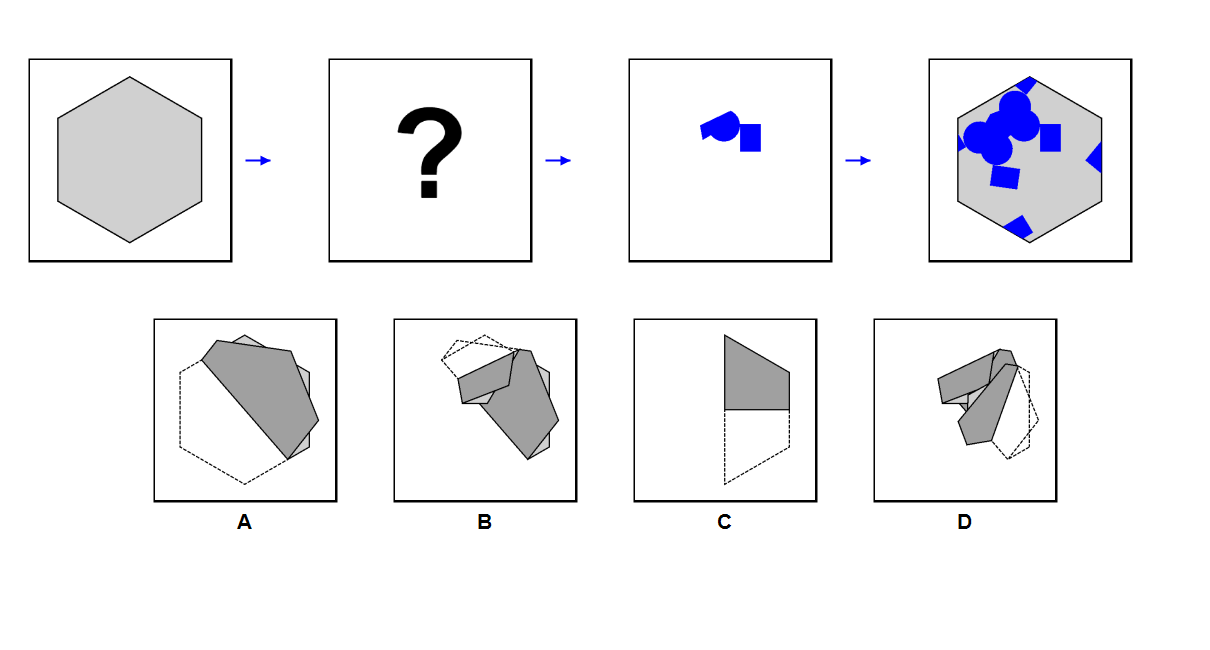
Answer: C